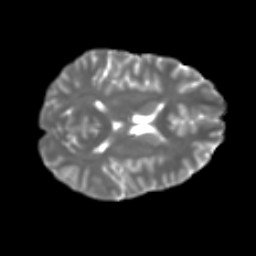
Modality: T2w
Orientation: axial
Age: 24
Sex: male
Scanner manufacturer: ge
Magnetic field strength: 3 T
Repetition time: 7.8 s
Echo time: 0.0606 s